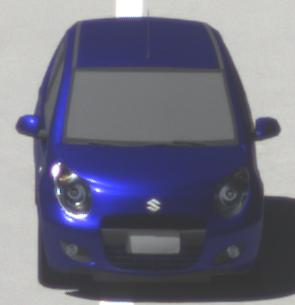
Make: Suzuki
Model: Alto 1.0
Detailed model: Alto (V)
Model produced from: 2011/02
Model produced until: 2011/03
Doors: 5
Color: blue
Road condition: dry road
Daytime: midday
Contrast: high contrast